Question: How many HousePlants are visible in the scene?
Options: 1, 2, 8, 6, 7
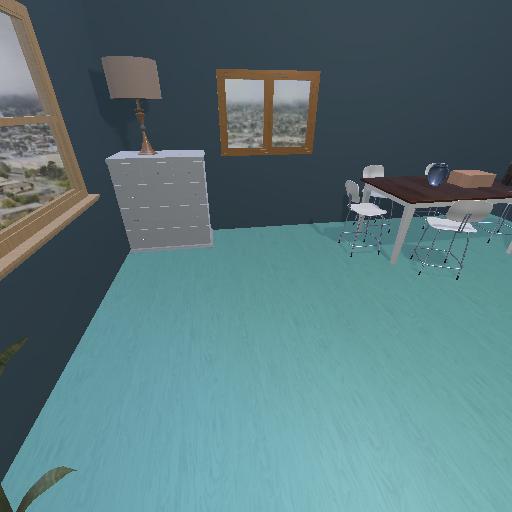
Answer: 1